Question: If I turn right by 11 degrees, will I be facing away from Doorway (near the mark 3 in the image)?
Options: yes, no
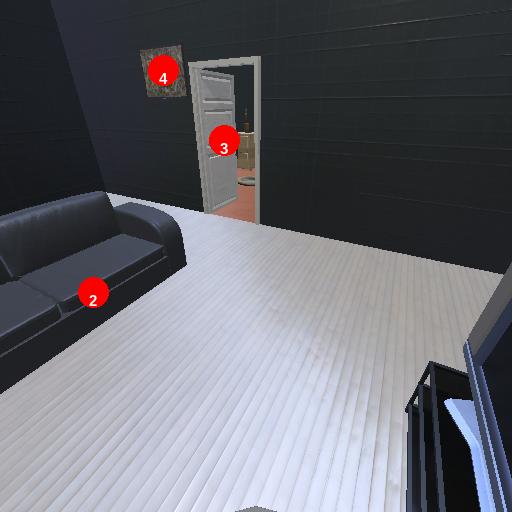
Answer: yes